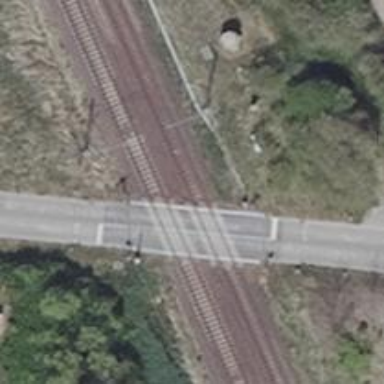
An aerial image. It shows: Railway level crossing.